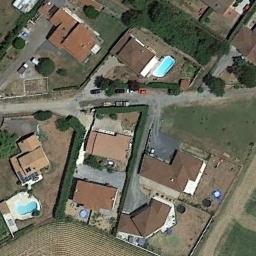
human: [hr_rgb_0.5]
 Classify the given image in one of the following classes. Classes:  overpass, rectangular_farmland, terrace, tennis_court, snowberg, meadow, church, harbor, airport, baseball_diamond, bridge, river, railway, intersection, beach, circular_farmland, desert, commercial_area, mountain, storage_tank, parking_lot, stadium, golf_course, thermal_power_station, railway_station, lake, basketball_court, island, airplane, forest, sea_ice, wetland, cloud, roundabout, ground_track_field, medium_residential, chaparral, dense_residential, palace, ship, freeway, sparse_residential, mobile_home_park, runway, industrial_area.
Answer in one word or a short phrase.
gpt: medium_residential